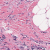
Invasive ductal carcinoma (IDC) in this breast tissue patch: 0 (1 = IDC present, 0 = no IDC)